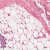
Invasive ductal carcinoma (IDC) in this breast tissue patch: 0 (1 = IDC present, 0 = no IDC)